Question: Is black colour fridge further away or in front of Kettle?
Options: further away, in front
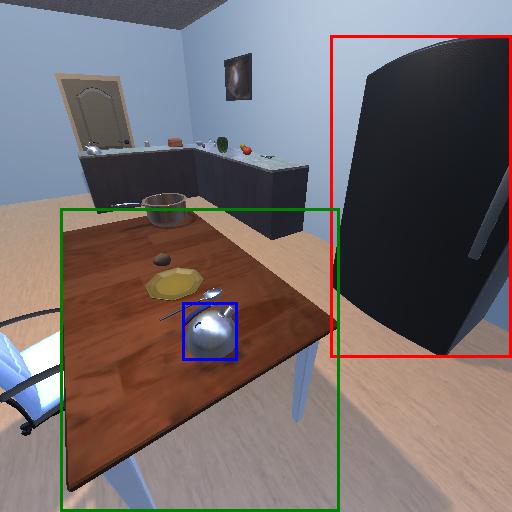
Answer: further away